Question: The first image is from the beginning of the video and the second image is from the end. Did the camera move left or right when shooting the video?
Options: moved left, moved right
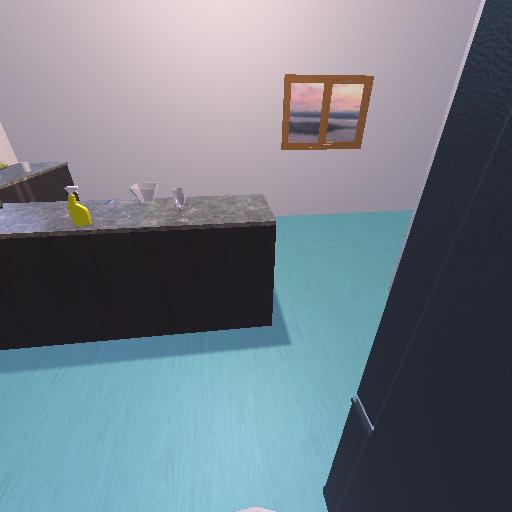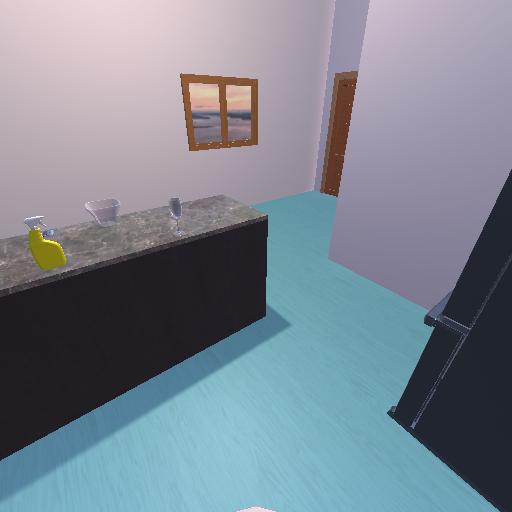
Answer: moved left